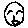
Label: smiley face